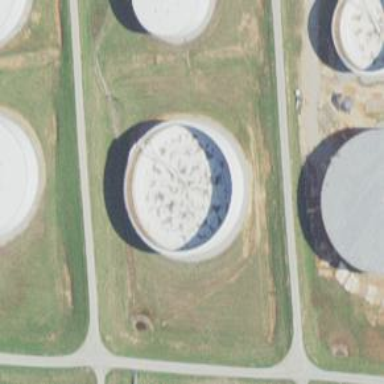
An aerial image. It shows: Storage tank which is man-made and housed in building.